Question: I have a app that uses a classic email like layout like the one below.

I have constructed it using the new CSS3 flexbox model and it works brilliantly until I add the ability for the user to dynamically add new items in the folders box. I would have hoped that flexbox worked in such a way that as long as there is space left in the folders box it would not begin growing into the tasks box underneath. Unfortunately this is not what I am seeing (in Chrome 17).
I have constructed a JSFiddle <URL> that demonstrates the problem. Just click the link and you will see the folders box growing, even though it has space enough left to accommodate the new child.
To the question. How can I construct two vertically aligned boxes using flexbox in such a way that one takes up two thirds of the available height () and the other one third () and that they do it in such a way that when new content is added to the first box it does not begin growing until it is out of space.
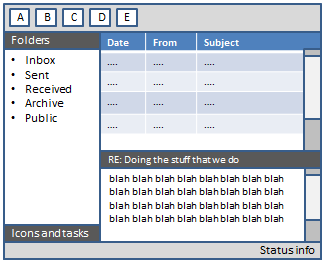
Answer: I can't say for sure if that's a browser bug or if it is in fact how the flex model is supposed to work. If that is how it should work I'd agree that's not exactly intuitive!
I found a work around by wrapping the lists in an absolutely positioned div with the overflow set to auto. This allows the flex boxes to maintain their original states and only change when the entire layout is recalculated vs. the content changing.
Here's the updated markup:
'''
<section id="folders">
<div class="dynamicList">
<h2>Folders</h2>
<ul>
<li>Folder 1</li>
<li>Folder 2</li>
</ul>
<a href="#" id="add">Add Folder</a>
</div>
</section>
'''
And the updated CSS:
'''
#left #tasks,
#left #folders {
position: relative;
}
.dynamicList {
bottom: 0;
left: 0;
overflow: auto;
position: absolute;
right: 0;
top: 0;
}
'''
I forked your fiddle here to demo:
<URL>
If you want the headings to remain fixed and only have the contents of the folder and tasks lists scroll, then I would consider putting the headings and the add buttons in their own fixed-height boxes within the #left div. It's a bit more mark up but still pretty simple. I haven't tried it on JSFiddle but I think that would be the best route to go.